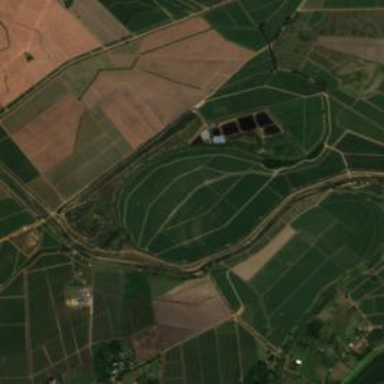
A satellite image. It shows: Farmland cultivating sugarcane.